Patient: sex F, age 75
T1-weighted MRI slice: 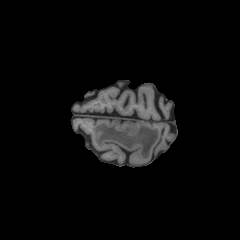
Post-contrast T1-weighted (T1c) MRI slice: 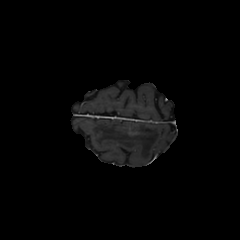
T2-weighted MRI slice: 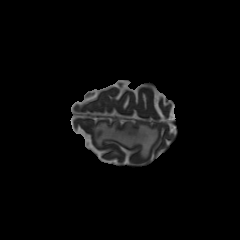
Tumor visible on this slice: yes
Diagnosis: Glioblastoma, IDH-wildtype
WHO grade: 4